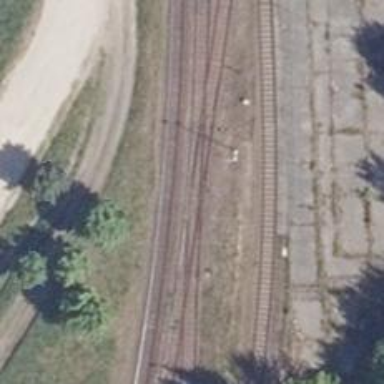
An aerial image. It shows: Railway switch.